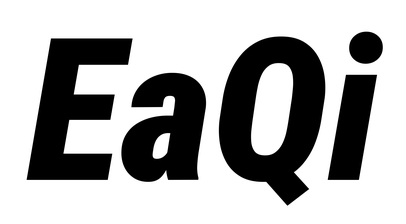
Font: Roboto-Italic_Condensed_Black_Italic